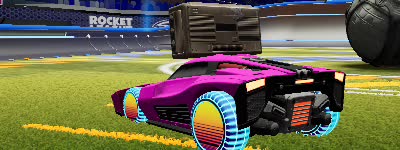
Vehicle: breakout